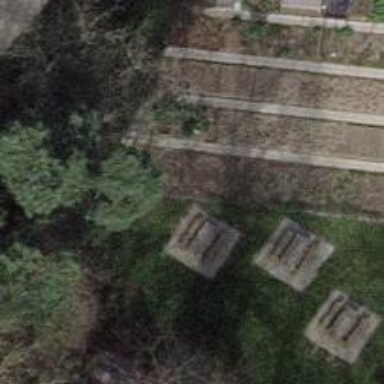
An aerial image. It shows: Picnic table located in leisure land area.